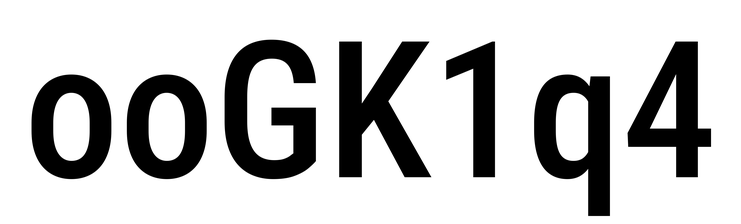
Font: Roboto_Condensed_Medium